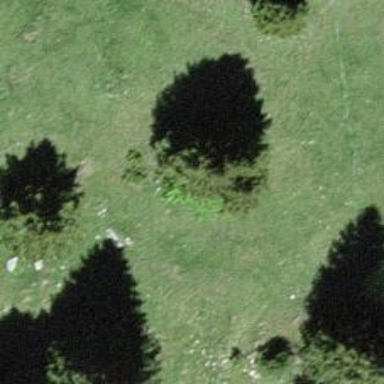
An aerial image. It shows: Needle-leaved tree in nature.